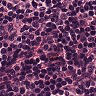
Metastatic tissue present: no